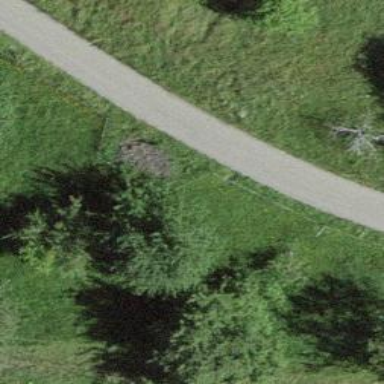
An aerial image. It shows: Unclassified road with asphalt surface.